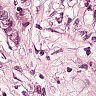
Metastatic tissue present: yes